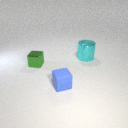
small blue rubber cube to the right of small green metal cube